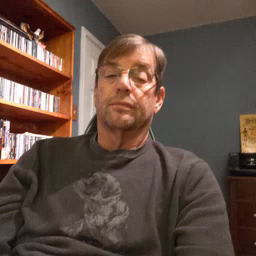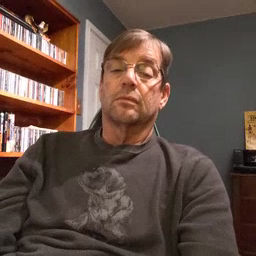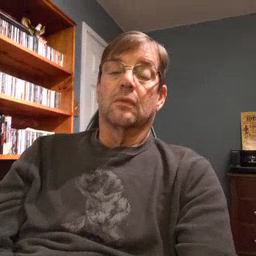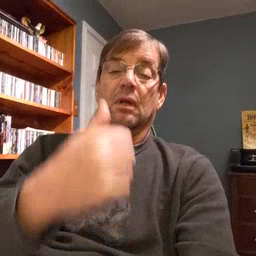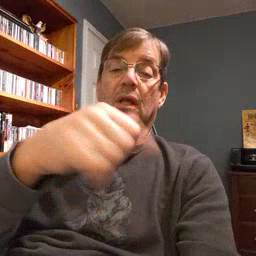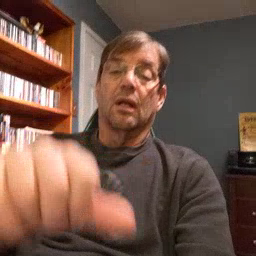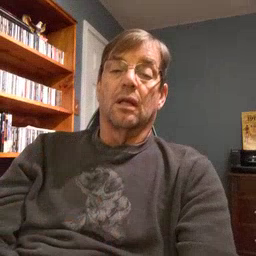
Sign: any